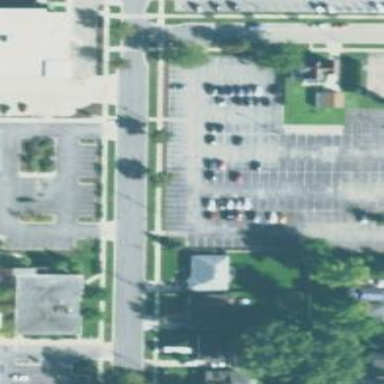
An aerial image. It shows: Parking area with surface.